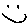
Label: smiley face